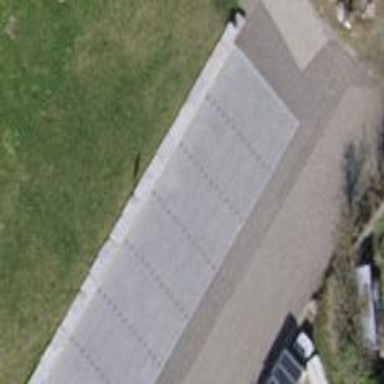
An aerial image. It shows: Parking area with surface.